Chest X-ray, PA view. Patient: 41 years old, sex M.
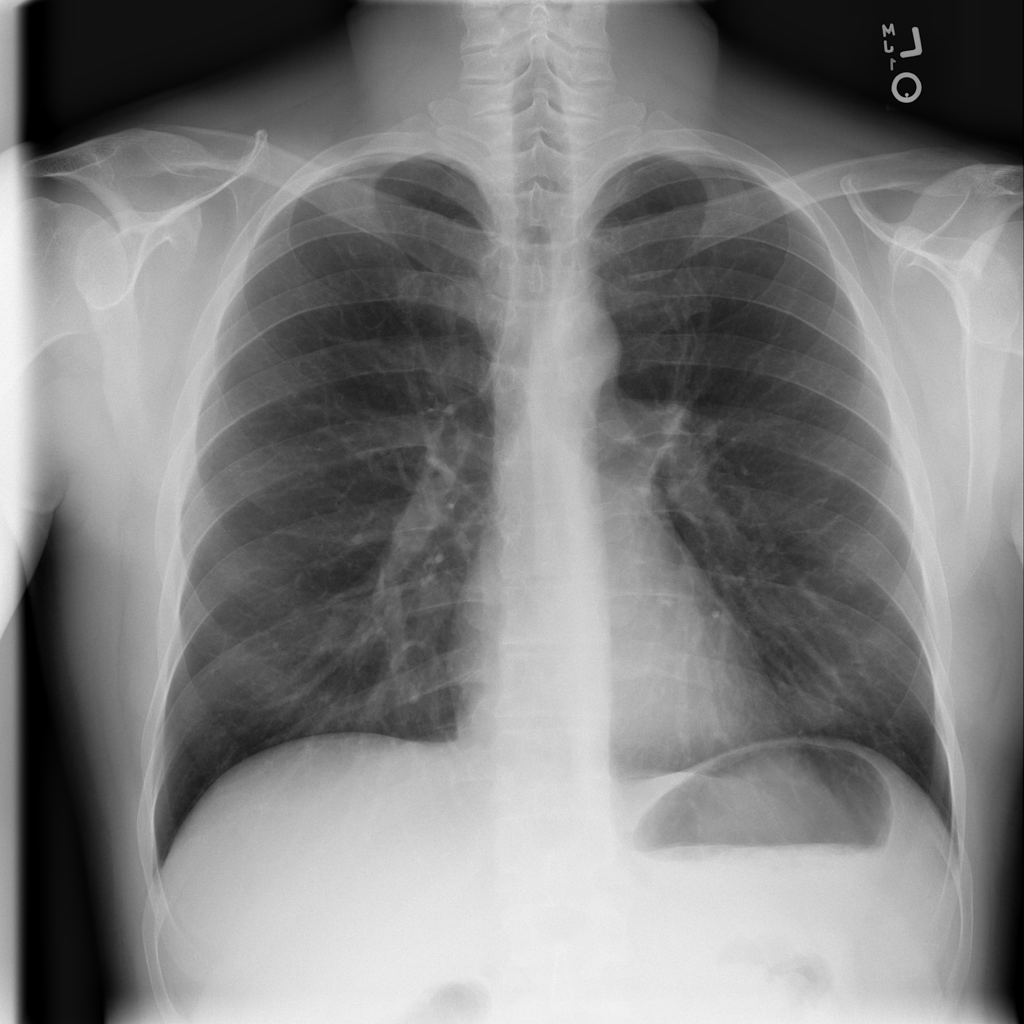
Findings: No Finding